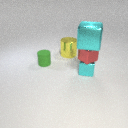
small cyan metal cube in front of small green rubber cylinder